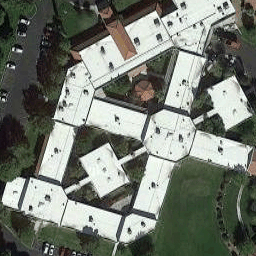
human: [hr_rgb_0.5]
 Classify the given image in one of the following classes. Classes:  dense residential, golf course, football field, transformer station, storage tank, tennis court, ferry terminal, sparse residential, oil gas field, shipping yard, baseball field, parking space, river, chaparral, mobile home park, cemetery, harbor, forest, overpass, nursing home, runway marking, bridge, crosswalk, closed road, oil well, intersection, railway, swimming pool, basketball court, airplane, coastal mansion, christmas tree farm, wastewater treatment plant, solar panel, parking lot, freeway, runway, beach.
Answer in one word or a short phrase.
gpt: nursing home